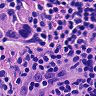
Metastatic tissue present: yes